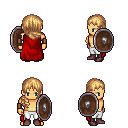
a pixel art fantasy rpg character, male body template, human, tanned skin, red cape, white pants, light blonde right-swept hairstyle, leather bracers, maroon shoes, shield, four views (front, back, left, right), 2x2 character sprite sheet, small pixel art, hard edges, no anti-aliasing